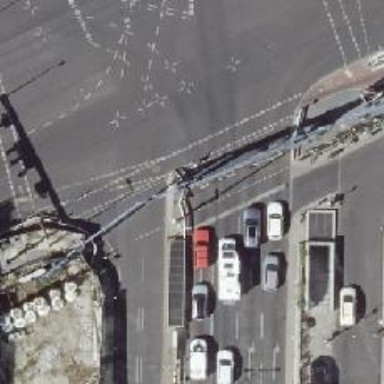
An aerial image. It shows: Traffic island located on footway.